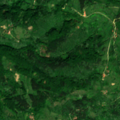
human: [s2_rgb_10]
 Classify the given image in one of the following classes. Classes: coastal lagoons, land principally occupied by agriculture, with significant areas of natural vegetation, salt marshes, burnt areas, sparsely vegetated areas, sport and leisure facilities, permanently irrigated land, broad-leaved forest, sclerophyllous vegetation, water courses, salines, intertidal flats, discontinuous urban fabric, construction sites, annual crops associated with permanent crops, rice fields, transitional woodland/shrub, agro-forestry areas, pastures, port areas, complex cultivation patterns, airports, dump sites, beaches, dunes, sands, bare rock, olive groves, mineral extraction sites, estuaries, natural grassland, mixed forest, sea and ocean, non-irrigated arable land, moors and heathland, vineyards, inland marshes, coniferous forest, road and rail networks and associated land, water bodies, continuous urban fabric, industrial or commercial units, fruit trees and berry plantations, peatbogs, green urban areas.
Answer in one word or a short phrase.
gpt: complex cultivation patterns, land principally occupied by agriculture, with significant areas of natural vegetation, broad-leaved forest